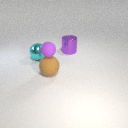
large brown rubber sphere in front of large purple metal cylinder